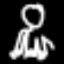
Label: frog